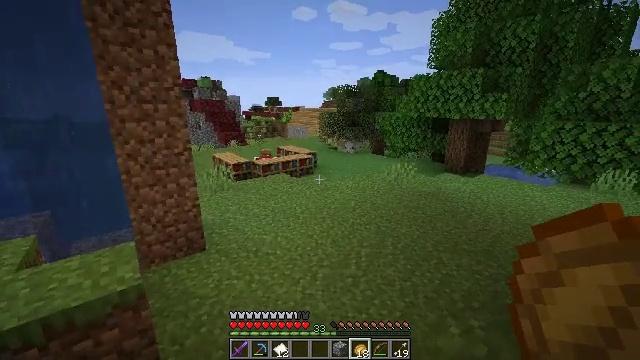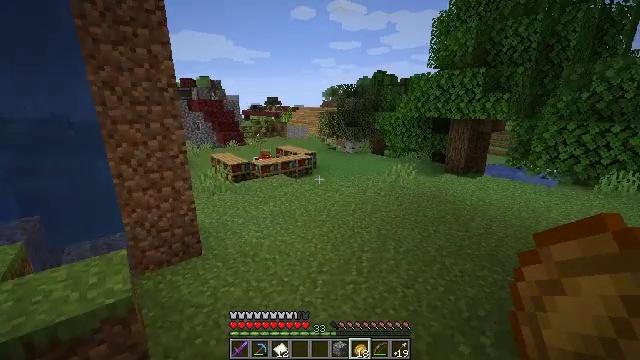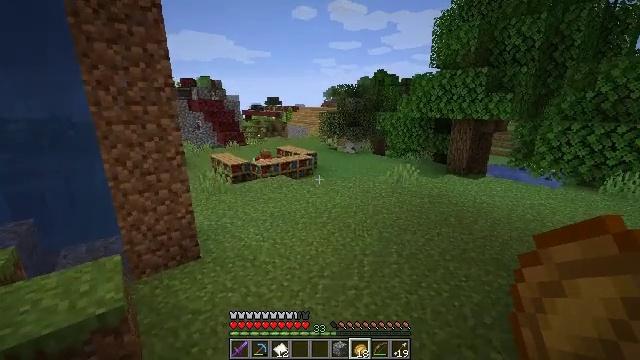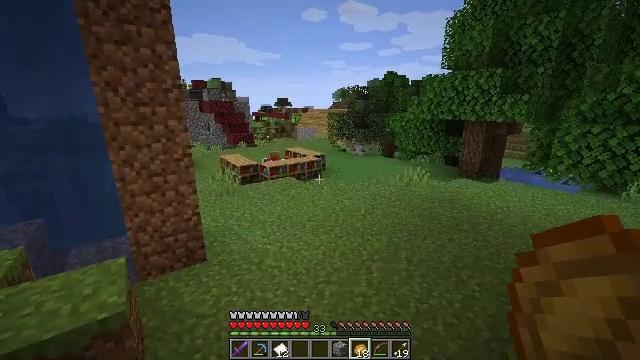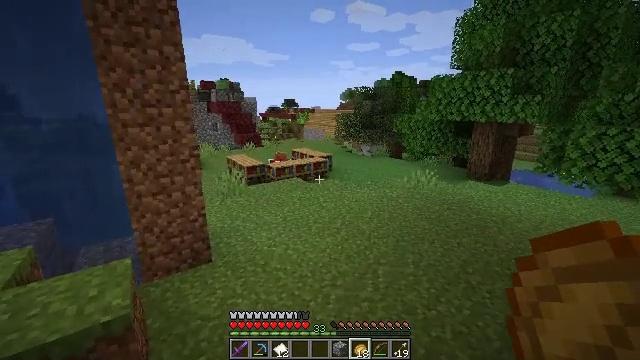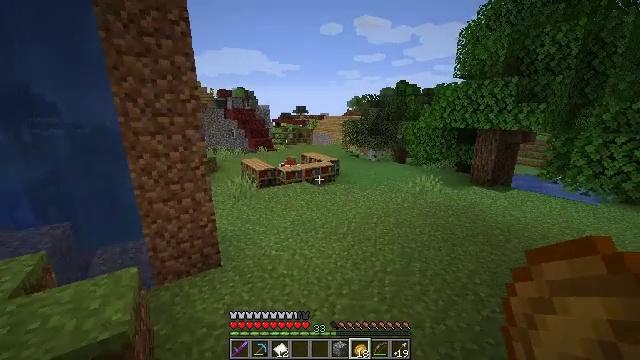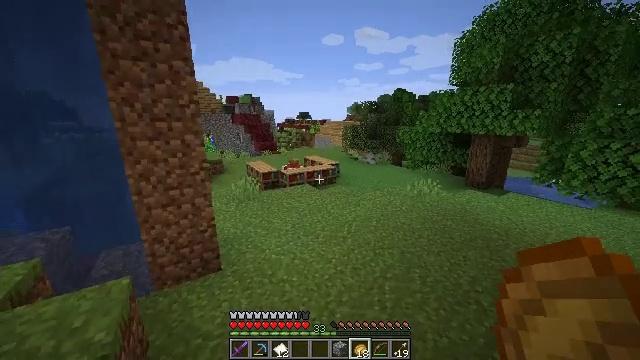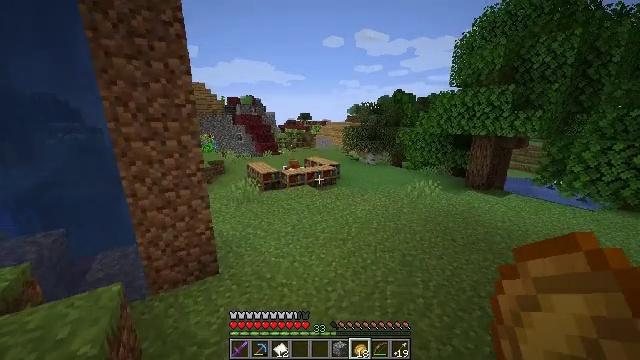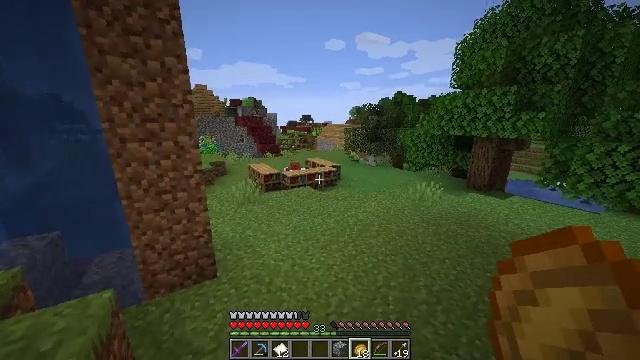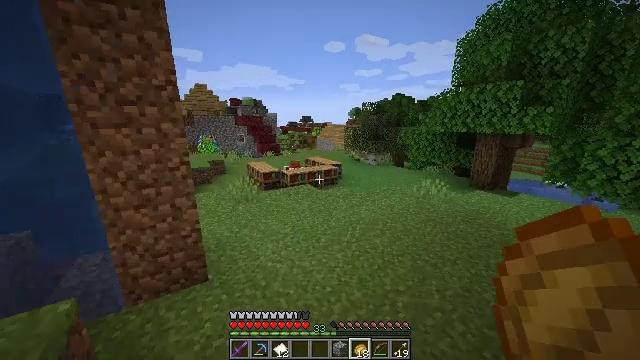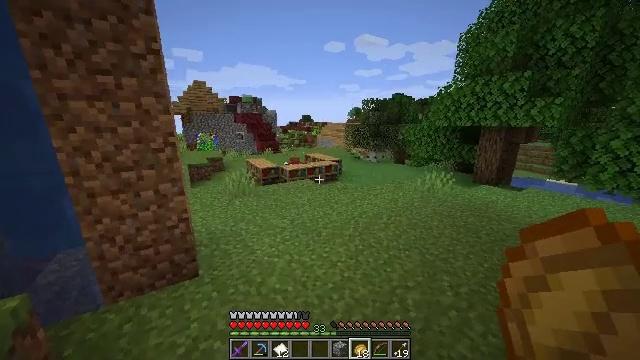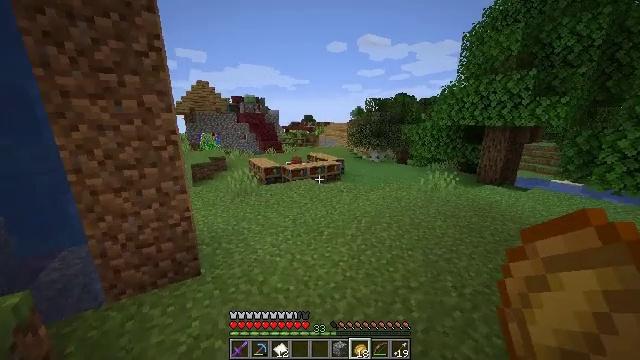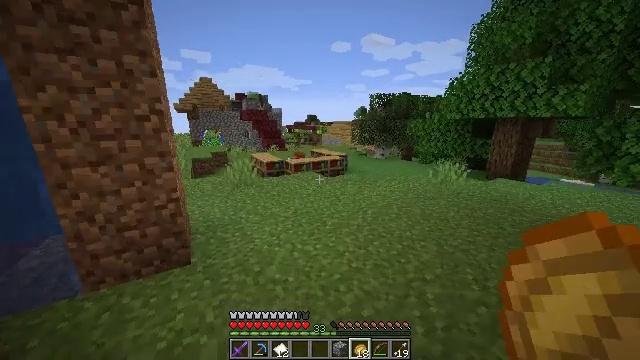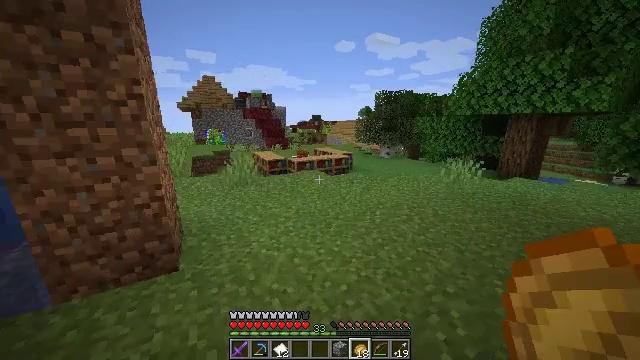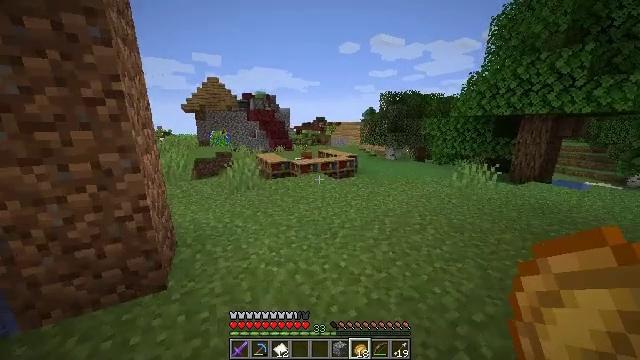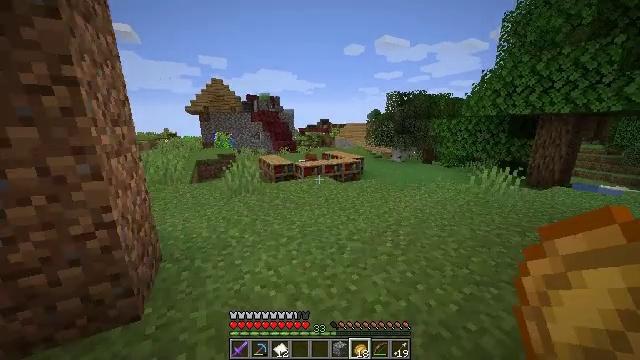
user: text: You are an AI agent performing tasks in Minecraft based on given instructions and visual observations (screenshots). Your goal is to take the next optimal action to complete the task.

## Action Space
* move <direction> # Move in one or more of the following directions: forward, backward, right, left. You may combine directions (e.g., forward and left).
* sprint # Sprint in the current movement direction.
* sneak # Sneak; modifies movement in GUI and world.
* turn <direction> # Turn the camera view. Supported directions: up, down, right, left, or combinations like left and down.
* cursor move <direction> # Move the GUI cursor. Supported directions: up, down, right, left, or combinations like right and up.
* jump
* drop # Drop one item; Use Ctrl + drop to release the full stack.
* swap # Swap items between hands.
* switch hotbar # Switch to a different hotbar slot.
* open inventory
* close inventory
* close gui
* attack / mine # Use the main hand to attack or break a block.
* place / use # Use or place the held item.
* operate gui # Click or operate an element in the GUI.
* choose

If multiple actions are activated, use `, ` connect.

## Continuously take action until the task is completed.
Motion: motion action
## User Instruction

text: Open the crafting table and craft a fletching table.
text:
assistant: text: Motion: move forward
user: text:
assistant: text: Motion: no_op
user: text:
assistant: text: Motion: turn left
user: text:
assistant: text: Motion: move forward, turn left
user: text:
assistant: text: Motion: move forward, turn left
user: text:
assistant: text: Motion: move forward
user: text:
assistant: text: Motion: move forward
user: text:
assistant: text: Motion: move forward
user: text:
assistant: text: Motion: move forward
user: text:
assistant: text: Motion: move forward
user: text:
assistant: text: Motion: move forward
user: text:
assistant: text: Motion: move forward
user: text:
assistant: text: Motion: move forward, turn left
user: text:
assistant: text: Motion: move forward, turn left
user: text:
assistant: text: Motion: move forward, turn left
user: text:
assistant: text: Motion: move forward, turn left, jump
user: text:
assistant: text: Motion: move forward, jump
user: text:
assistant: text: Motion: move forward, jump
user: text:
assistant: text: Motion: move forward, jump
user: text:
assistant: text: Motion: move forward, jump
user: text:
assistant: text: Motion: move forward, jump
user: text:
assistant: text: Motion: move forward
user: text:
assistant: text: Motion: move forward
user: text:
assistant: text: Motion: move forward
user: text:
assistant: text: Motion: move forward
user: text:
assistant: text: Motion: move forward
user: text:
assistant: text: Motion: move forward
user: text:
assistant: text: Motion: move forward
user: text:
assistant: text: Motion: move forward
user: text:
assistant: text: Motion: move forward, turn down